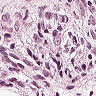
Metastatic tissue present: yes